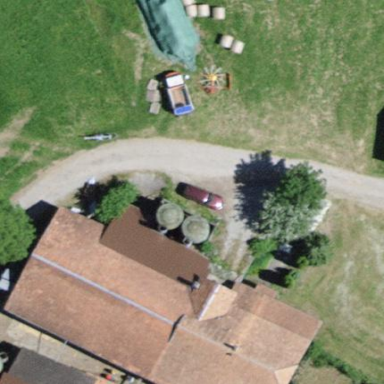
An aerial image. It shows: Farm building.